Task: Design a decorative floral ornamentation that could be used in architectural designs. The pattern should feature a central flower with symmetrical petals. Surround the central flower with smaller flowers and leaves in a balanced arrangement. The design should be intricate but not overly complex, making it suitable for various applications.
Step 1207:
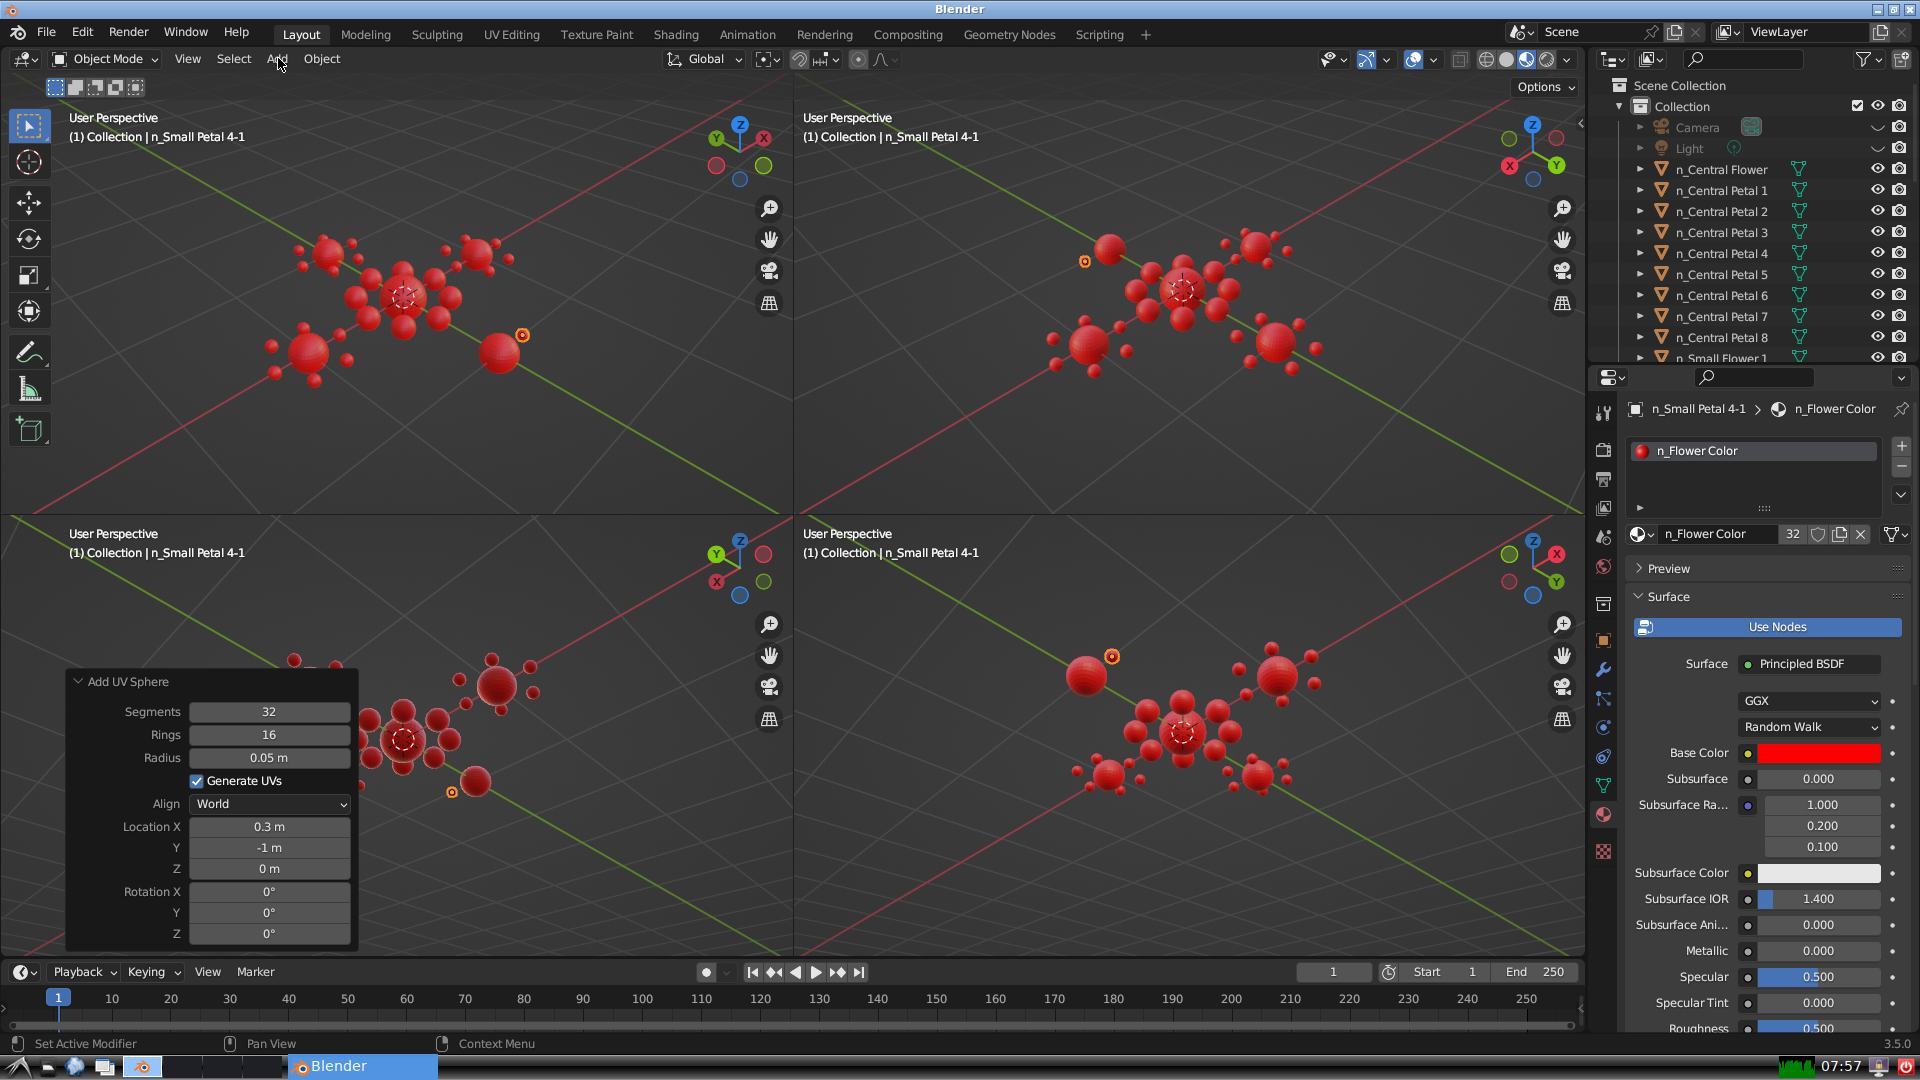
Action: click: no